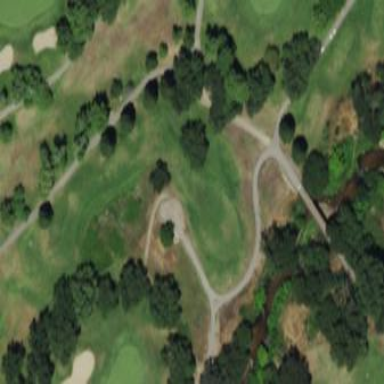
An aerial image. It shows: Golf tee.